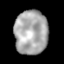
Tissue: lung
Cell type: Endothelial cells
Senescence score: 0.1667
Nuclear area (px): 1438
Mean DAPI intensity: 169.522